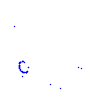
Particle: proton